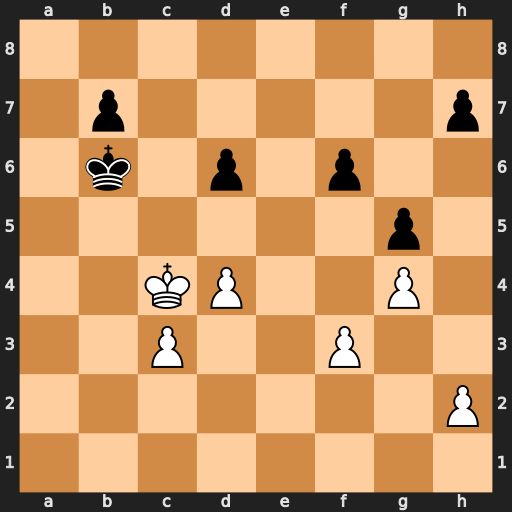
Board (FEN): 8/1p5p/1k1p1p2/6p1/2KP2P1/2P2P2/7P/8
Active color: w
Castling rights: -
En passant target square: -
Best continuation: Kd5 Kc7 Ke6